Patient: sex F, age 60
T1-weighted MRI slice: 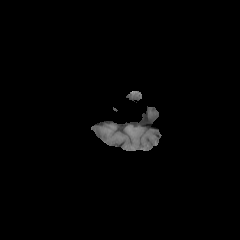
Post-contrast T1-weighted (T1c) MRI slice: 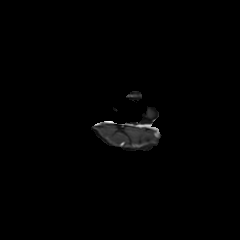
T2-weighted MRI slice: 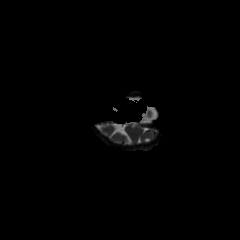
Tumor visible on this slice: no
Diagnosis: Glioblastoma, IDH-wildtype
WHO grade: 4